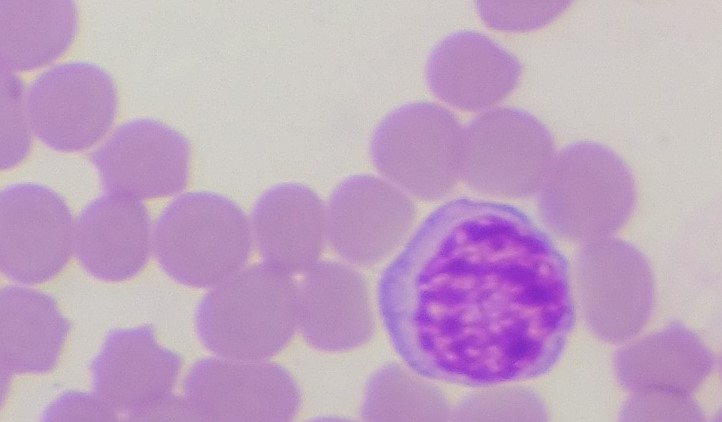
White blood cell type: Lymphocyte